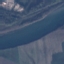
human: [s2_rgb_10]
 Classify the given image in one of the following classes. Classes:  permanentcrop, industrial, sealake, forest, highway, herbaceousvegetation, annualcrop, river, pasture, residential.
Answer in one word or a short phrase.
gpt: River